Current action and preconditions to check: trajectory_clear

Your task: For each precondition in the list above, predict whether it will hold at this action.

Consider the current scene as observed from the mobile robot's camera, and analyze the predicted future states of all dynamic agents (e.g., people, animals, vehicles, or any moving entities) within the NEXT SECOND.

IMPORTANT: Only answer "very likely" if you are absolutely certain—based on strong, clear evidence—that a dynamic agent will violate the precondition in the predicted future state. Do NOT answer "very likely" for unlikely, ambiguous, or low-probability risks.

Ask yourself for each precondition: Is there a high probability, with clear and convincing evidence, that the predicted future states of any dynamic agent will interfere with the predicted future state of the currently executing action within the NEXT SECOND, causing that precondition to fail?

Assess the risk level based on these predictions. Use "likely" or "very likely" if motions create a clear risk of interference.

Use "neutral" or "improbable" if agents are nearby but their predicted paths are clearly diverging or non-conflicting.

Failure Risk Categories: "very improbable", "improbable", "neutral", "likely", "very likely"

Answer Format: Output ONLY the probability_of_failure value from these categories: "very improbable", "improbable", "neutral", "likely", "very likely"

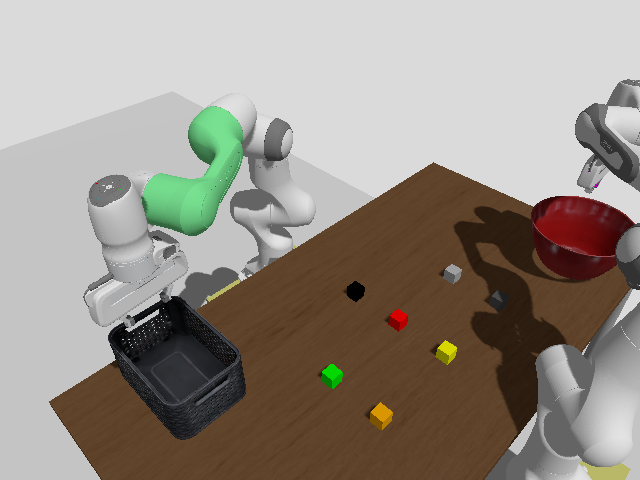

Answer: very improbable